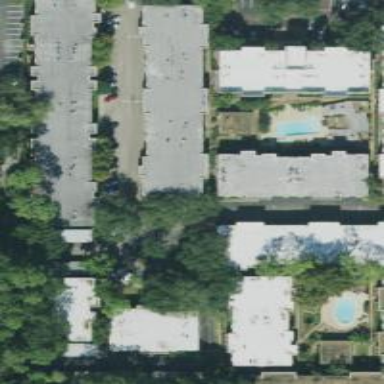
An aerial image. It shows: Residential area consisting of condominiums.